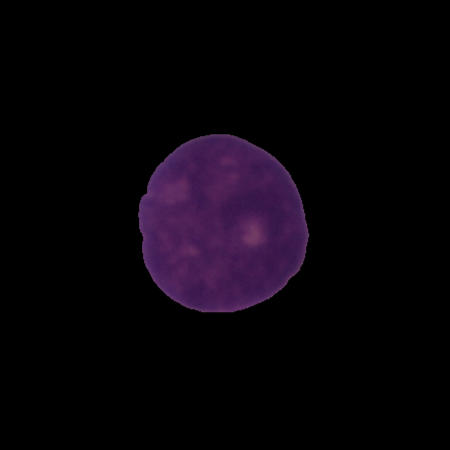
Label: cancer